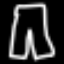
Label: pants